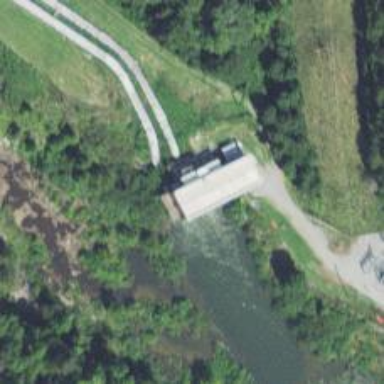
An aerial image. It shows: Hydro power generator using water-storage method.